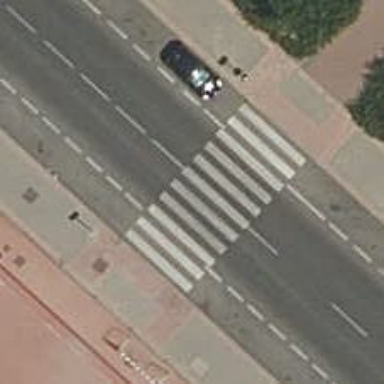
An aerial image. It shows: Marked crossing with traffic calming table.